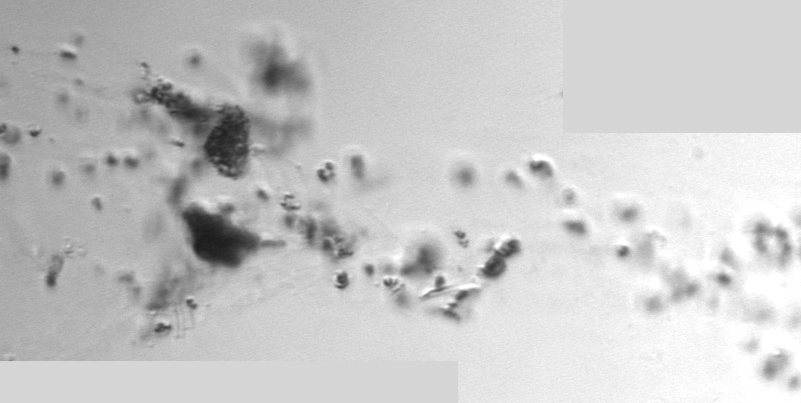
Label: Phaeocystis